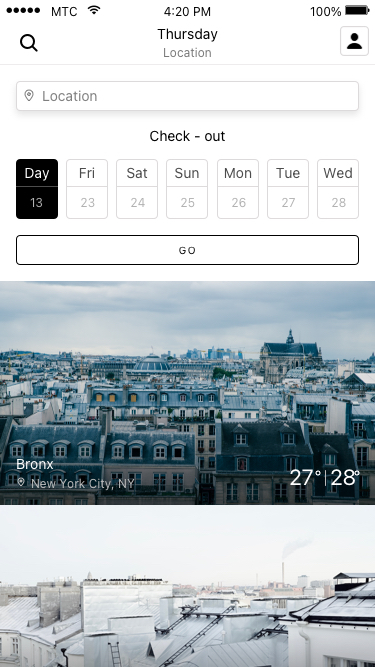
Text in this UI design:
Check - out